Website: crate-barrel
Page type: gifting
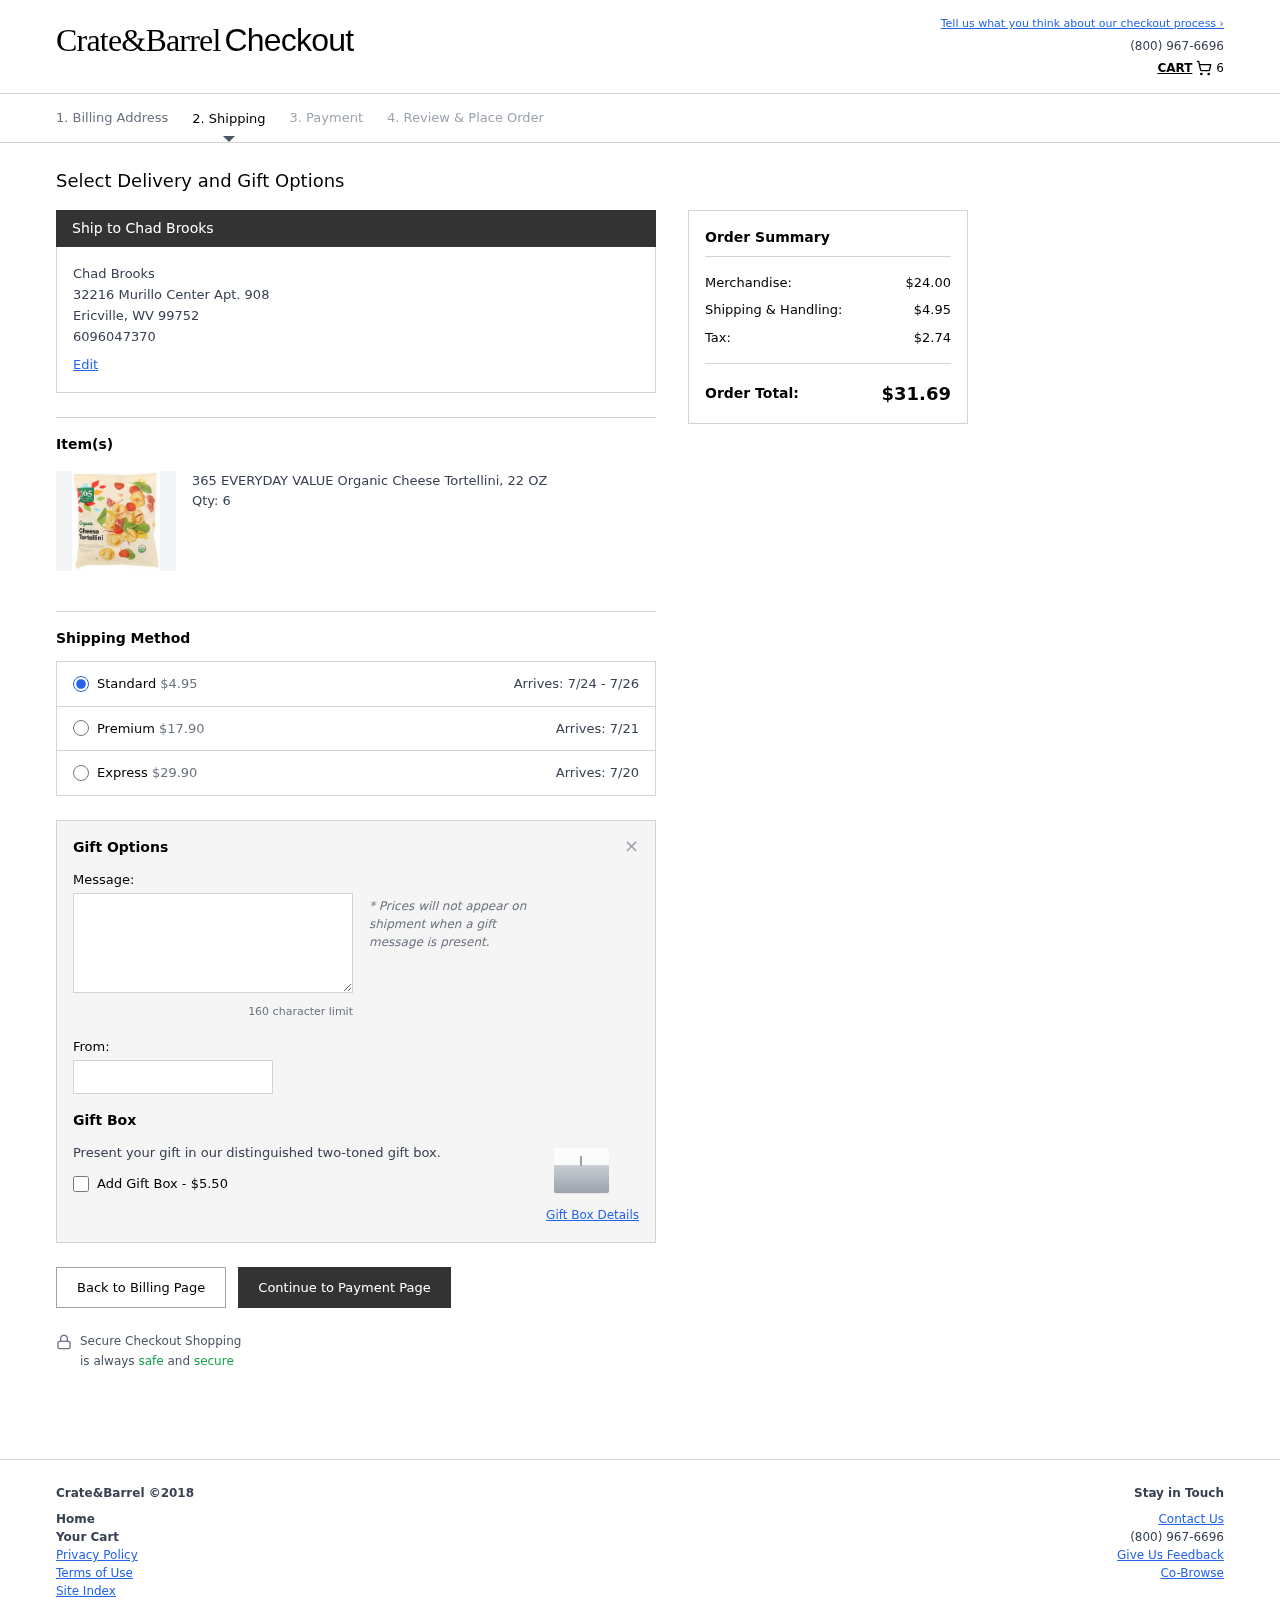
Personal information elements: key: PII_CITY
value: Ericville
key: PII_FULLNAME
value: Chad Brooks
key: PII_GIFT_FIRSTNAME
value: Lawrence
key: PII_GIFT_MESSAGE
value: Hey Lawrence! I remember you saying how much you love cooking, so I thought these organic tortellini would be a perfect addition to your kitchen adventures. Can’t wait to hear what delicious creation you whip up! Enjoy!
Chad
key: PII_PHONE
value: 6096047370
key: PII_POSTCODE
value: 99752
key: PII_STATE_ABBR
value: WV
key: PII_STREET
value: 32216 Murillo Center Apt. 908
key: PII_FULLNAME2
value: Chad Brooks
Product elements: key: PRODUCT1_NAME
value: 365 EVERYDAY VALUE Organic Cheese Tortellini, 22 OZ
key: PRODUCT1_QUANTITY
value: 6
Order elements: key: ORDER_NUM_ITEMS
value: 6
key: ORDER_SHIPPING_COST
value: $4.95
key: ORDER_DELIVERY_DATE_RANGE
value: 7/24 - 7/26
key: ORDER_PREMIUM_SHIPPING
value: $17.90
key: ORDER_PREMIUM_DATE
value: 7/21
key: ORDER_EXPRESS_SHIPPING
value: $29.90
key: ORDER_EXPRESS_DATE
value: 7/20
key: ORDER_SUBTOTAL
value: $24.00
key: ORDER_TAX
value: $2.74
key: ORDER_TOTAL
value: $31.69